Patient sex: M
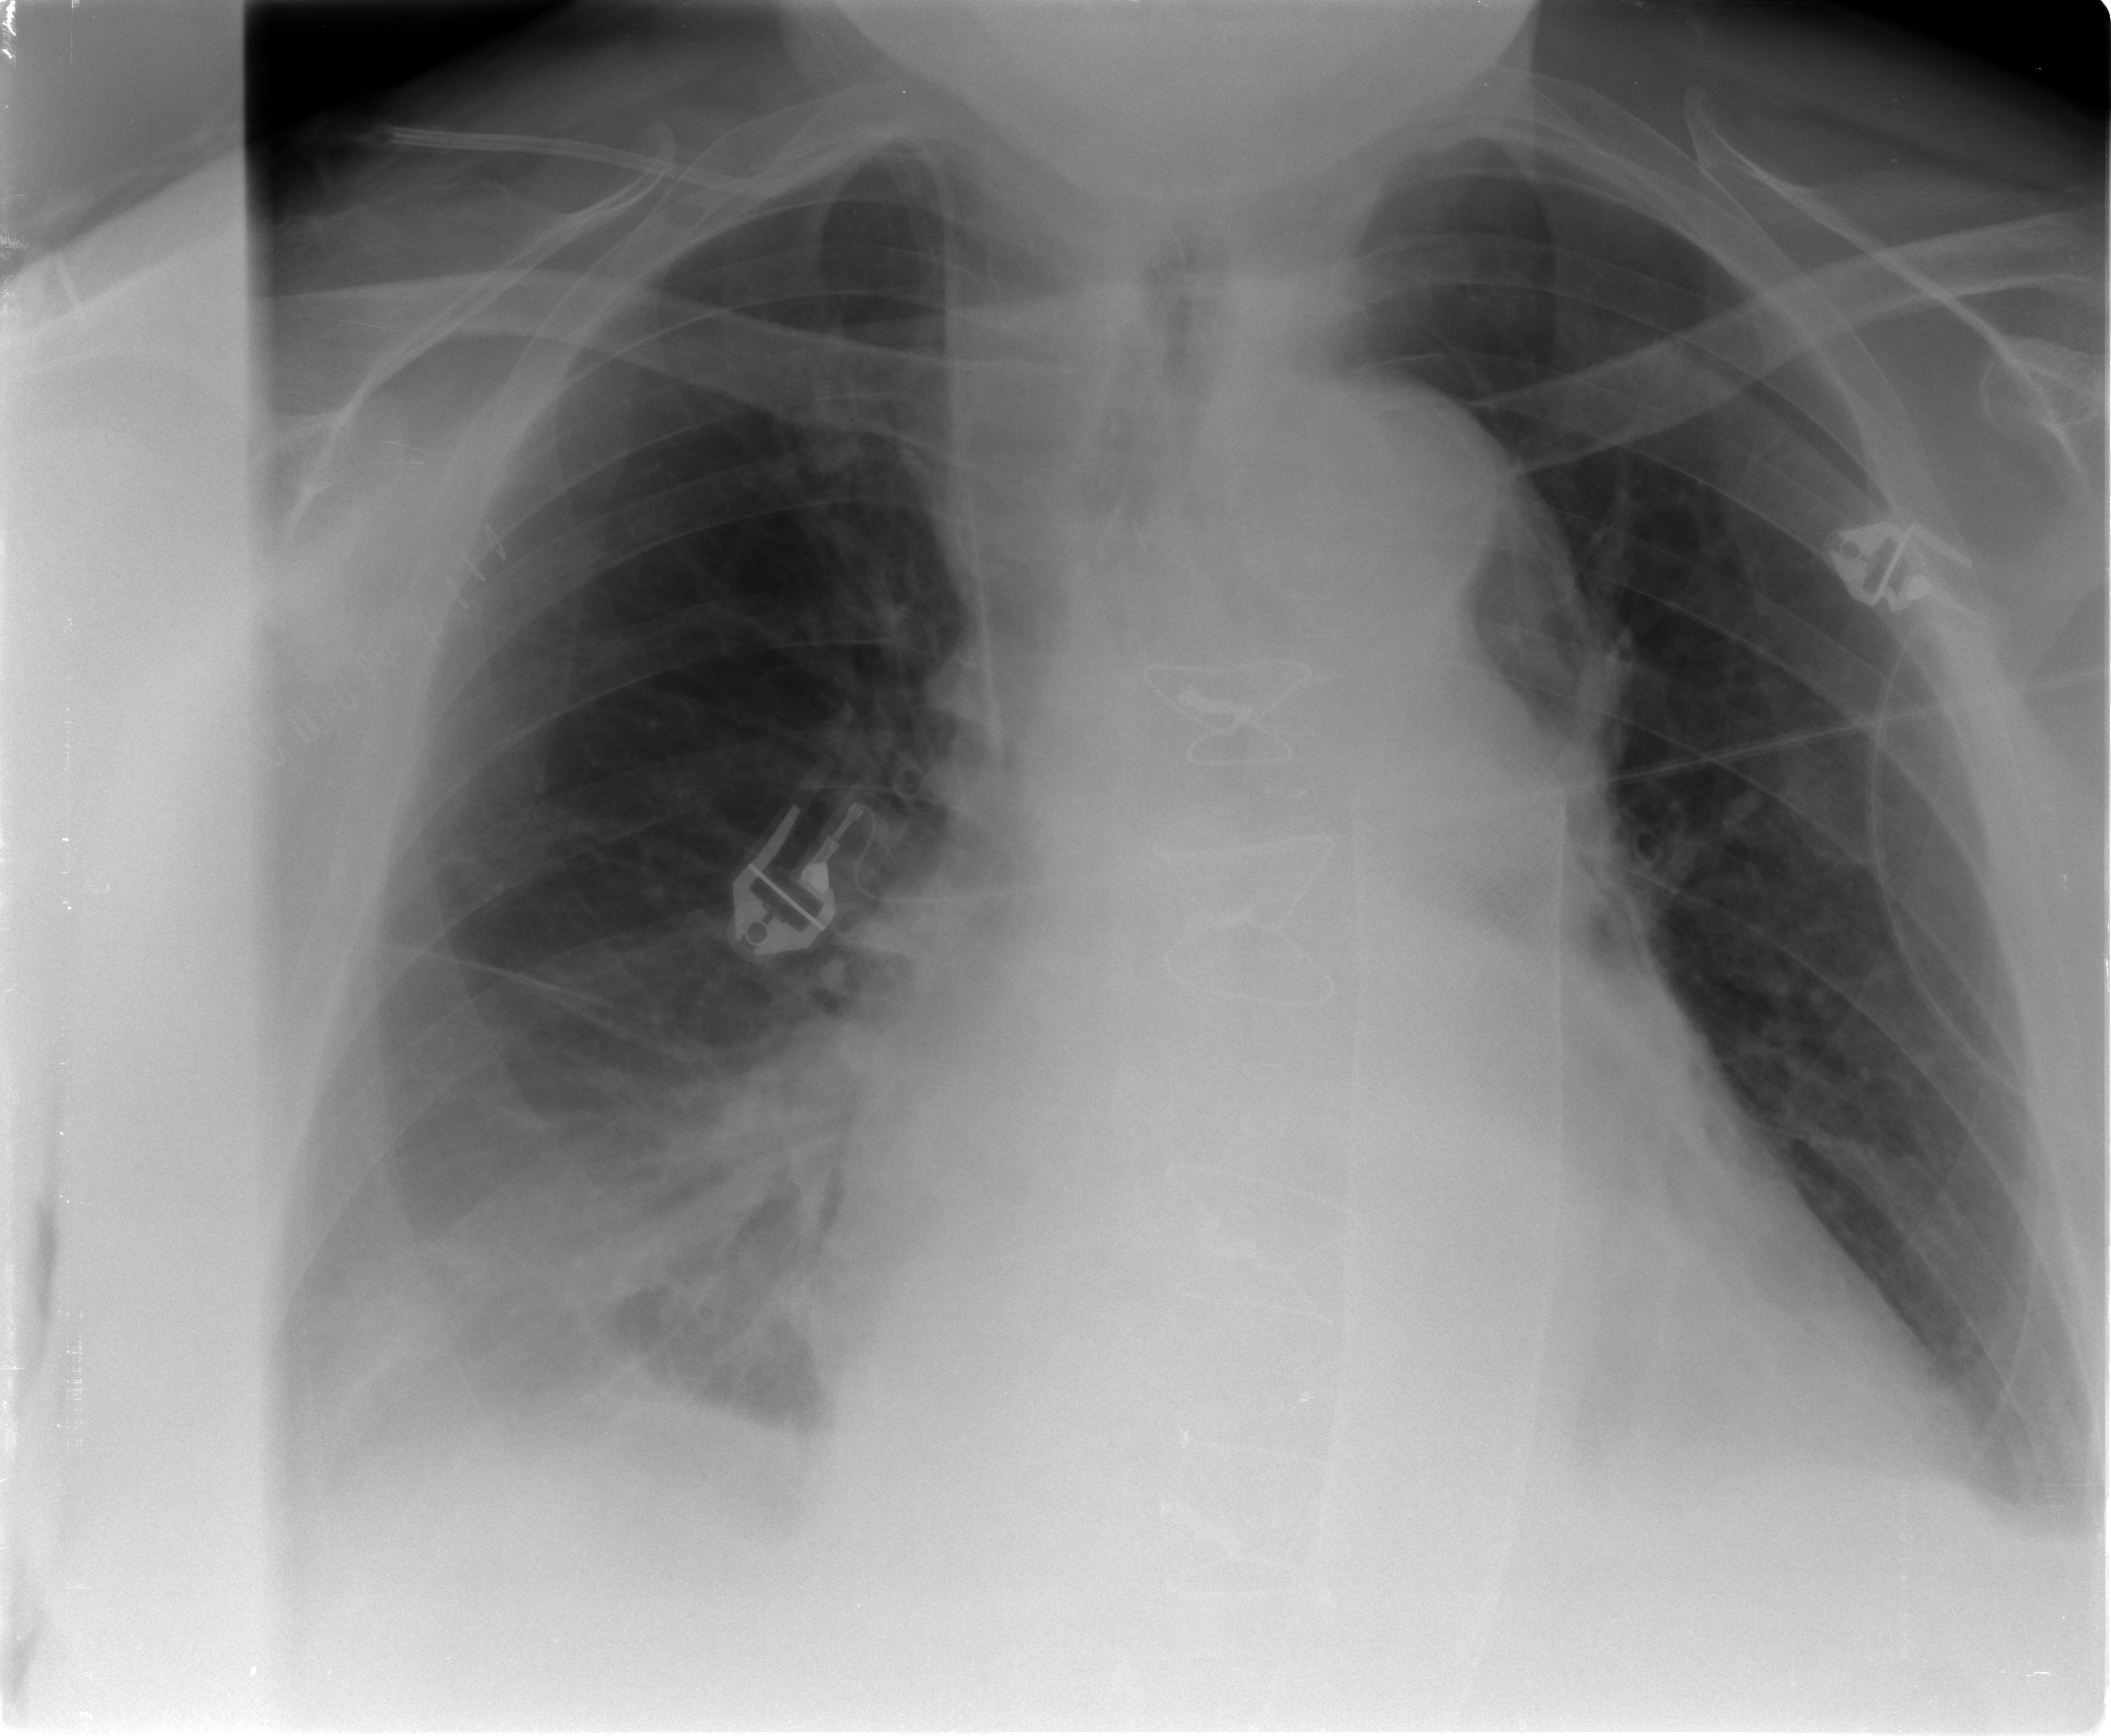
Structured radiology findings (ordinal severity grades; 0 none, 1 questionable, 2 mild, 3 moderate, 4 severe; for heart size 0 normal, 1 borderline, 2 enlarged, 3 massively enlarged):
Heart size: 2
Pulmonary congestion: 0
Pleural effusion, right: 2
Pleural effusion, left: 2
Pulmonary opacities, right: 0
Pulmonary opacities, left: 0
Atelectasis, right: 2
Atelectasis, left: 2